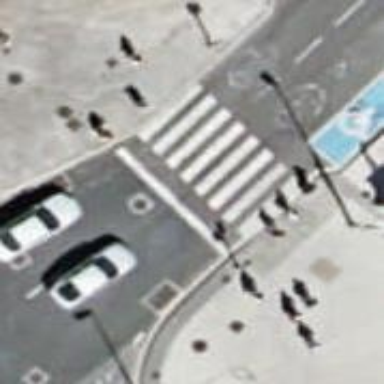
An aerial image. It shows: Road crossing with traffic signals.